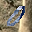
Label: 0